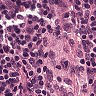
Metastatic tissue present: no